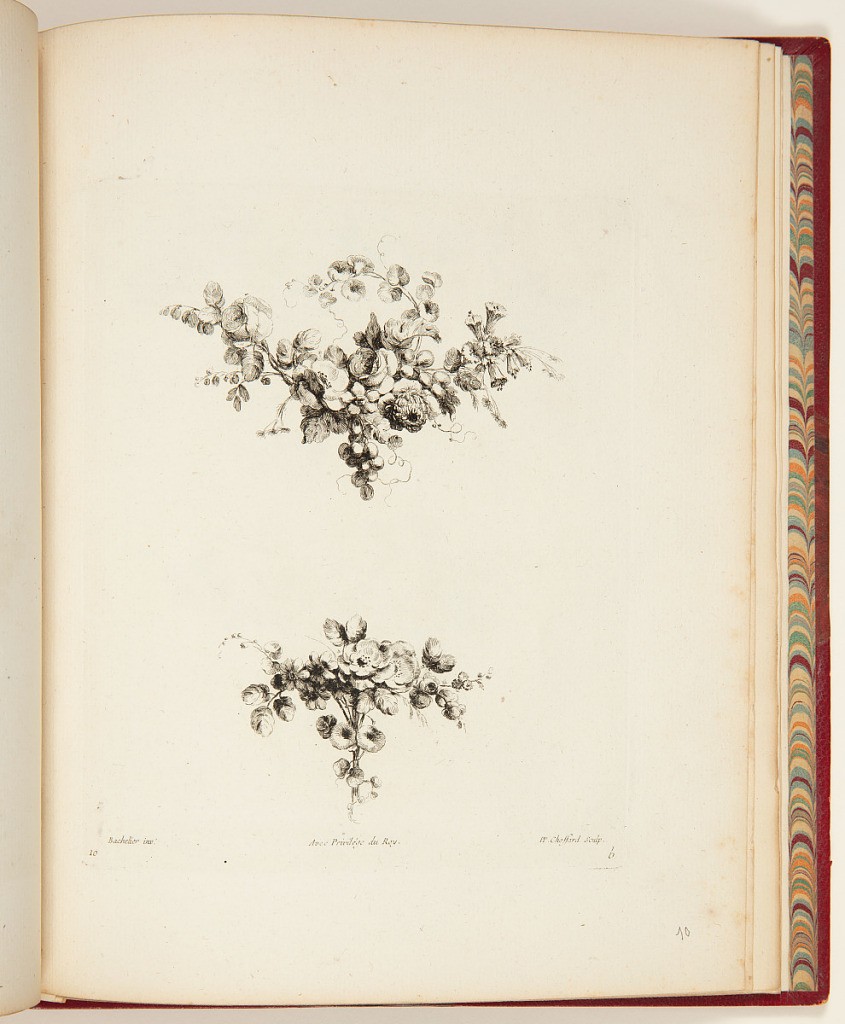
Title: Two Floral Tailpieces or Fleurons
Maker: Jean-Jacques Bachelier, French, 1724 - 1806
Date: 1762
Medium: Etching and engraving on laid paper
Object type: Print
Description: Fourth plate from the second series of tailpieces and fleurons originally designed for the 1755-1759 four-volume edition of the Fables de La Fontaine. Two fleurons or tailpieces, one above the other, made of flowers, leaves and branches. The plate is numbered and signed.